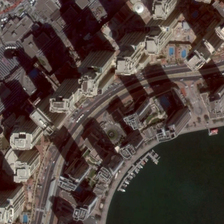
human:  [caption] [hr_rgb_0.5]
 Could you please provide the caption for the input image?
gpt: many buildings are near a piece of water in a commercial area .

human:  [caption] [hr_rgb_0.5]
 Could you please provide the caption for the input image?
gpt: many buildings are near a piece of water in a commercial area .

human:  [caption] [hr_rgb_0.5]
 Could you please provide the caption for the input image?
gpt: many buildings are near a piece of water in a commercial area .

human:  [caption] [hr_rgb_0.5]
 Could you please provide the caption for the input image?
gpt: many buildings are near a piece of water in a commercial area .

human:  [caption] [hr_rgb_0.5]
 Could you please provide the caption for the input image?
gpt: many buildings are near a piece of water in a commercial area .